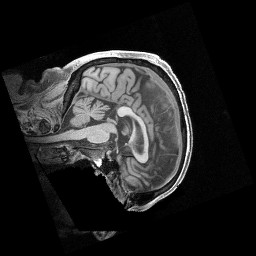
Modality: T1w
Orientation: sagittal
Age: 70
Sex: male
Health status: healthy
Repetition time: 2.4 s
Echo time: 0.00222 s